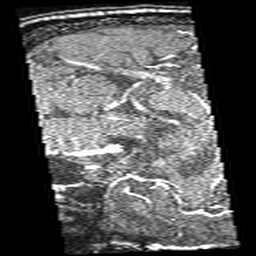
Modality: angio
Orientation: sagittal
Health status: ill
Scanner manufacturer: siemens
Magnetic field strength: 3 T
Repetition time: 0.021 s
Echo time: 0.00358 s